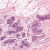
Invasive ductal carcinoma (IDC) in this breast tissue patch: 0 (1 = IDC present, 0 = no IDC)